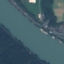
Land use / land cover class: River